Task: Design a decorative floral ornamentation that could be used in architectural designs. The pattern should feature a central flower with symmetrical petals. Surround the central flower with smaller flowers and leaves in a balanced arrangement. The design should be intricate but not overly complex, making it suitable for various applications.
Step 1561:
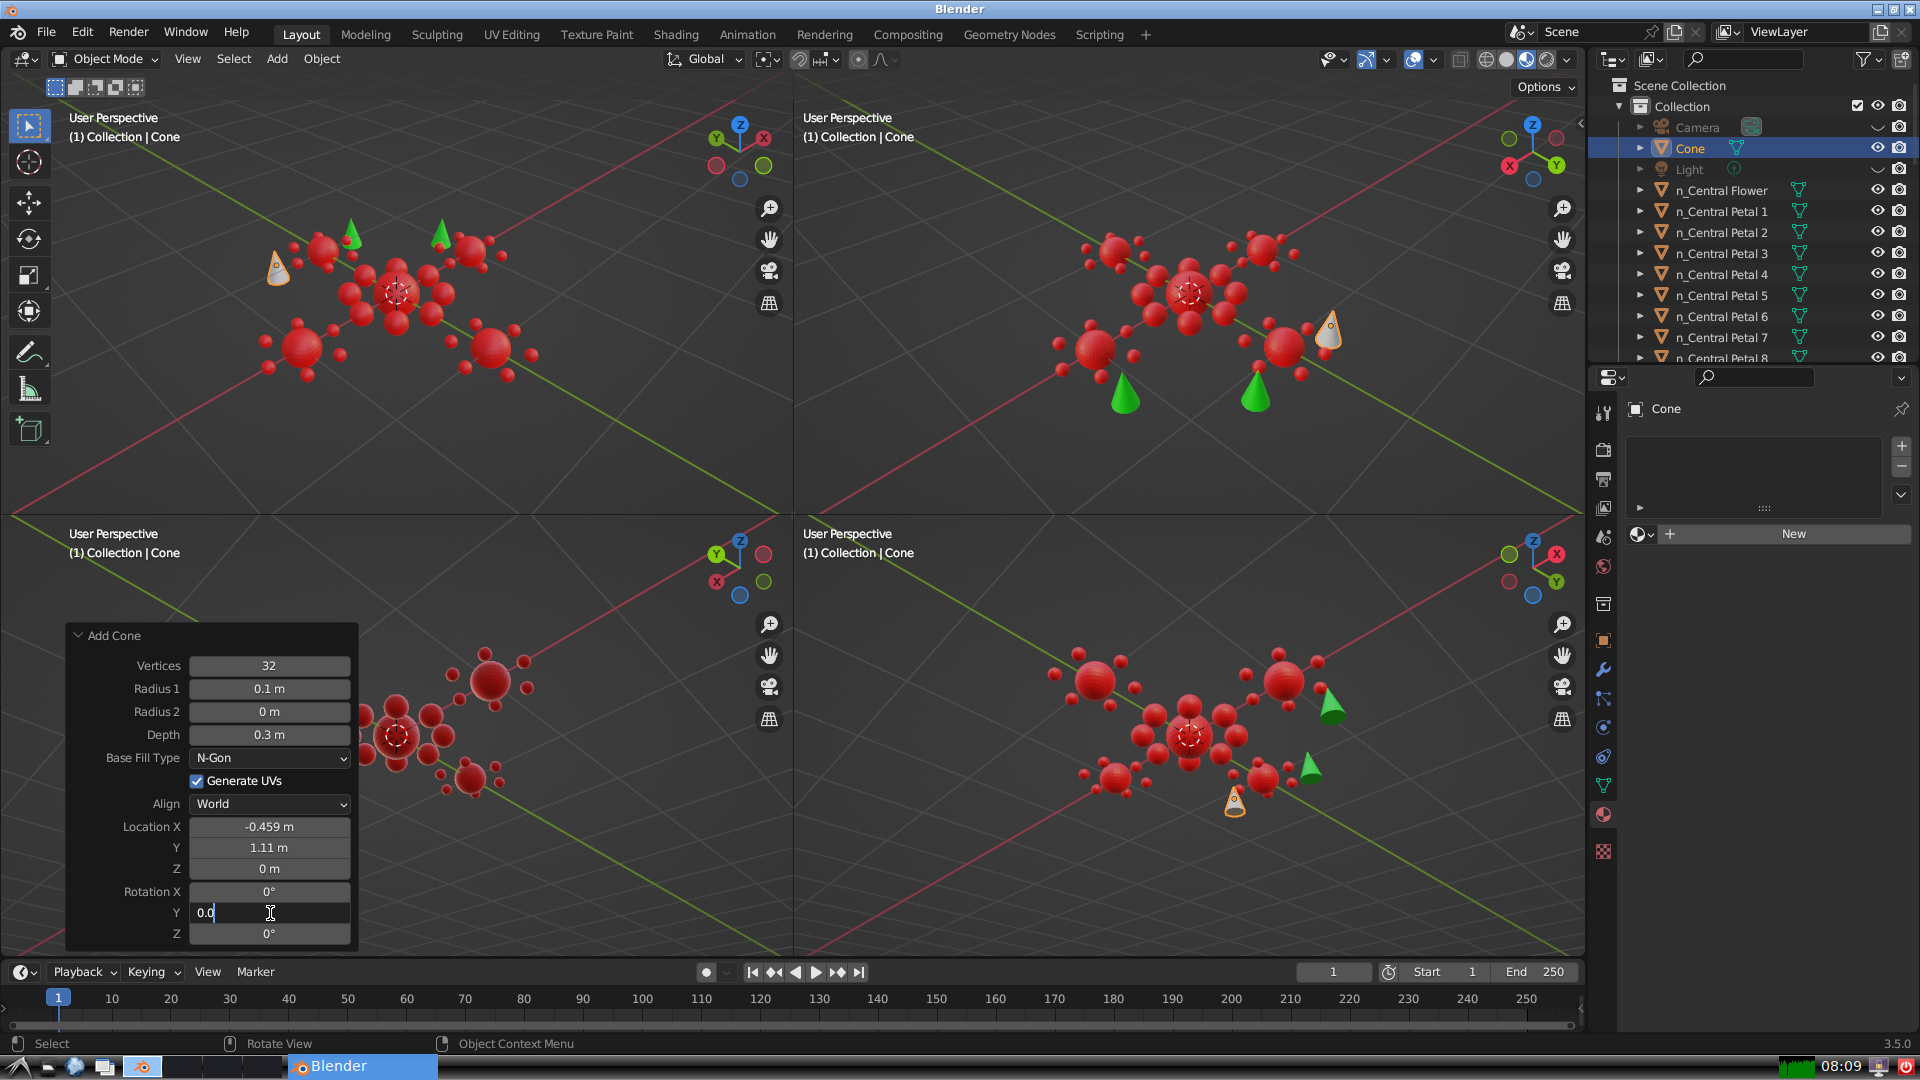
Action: {"key_press": ['Return']}